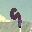
Label: 9